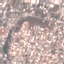
Land use / land cover: Residential